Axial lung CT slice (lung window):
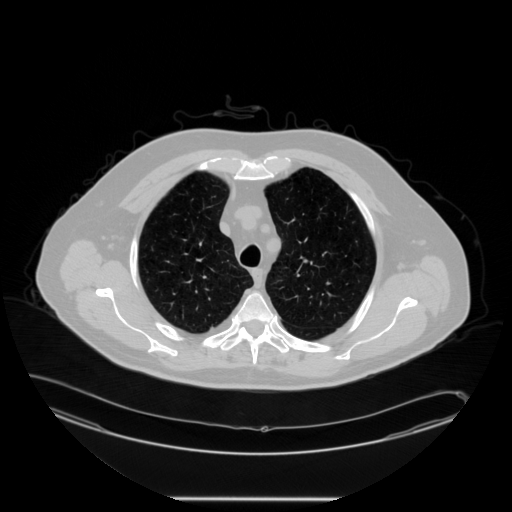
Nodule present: no